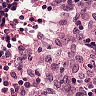
Metastatic tissue present: no